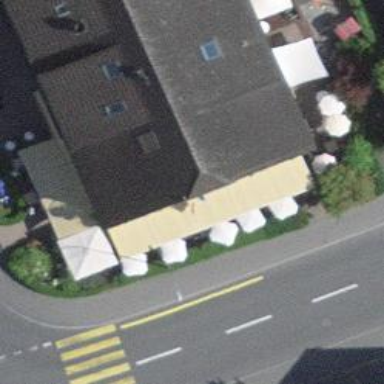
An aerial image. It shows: Restaurant.